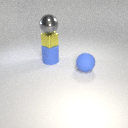
large gray metal sphere above large blue rubber cylinder